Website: bh-photo
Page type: customer-info-address
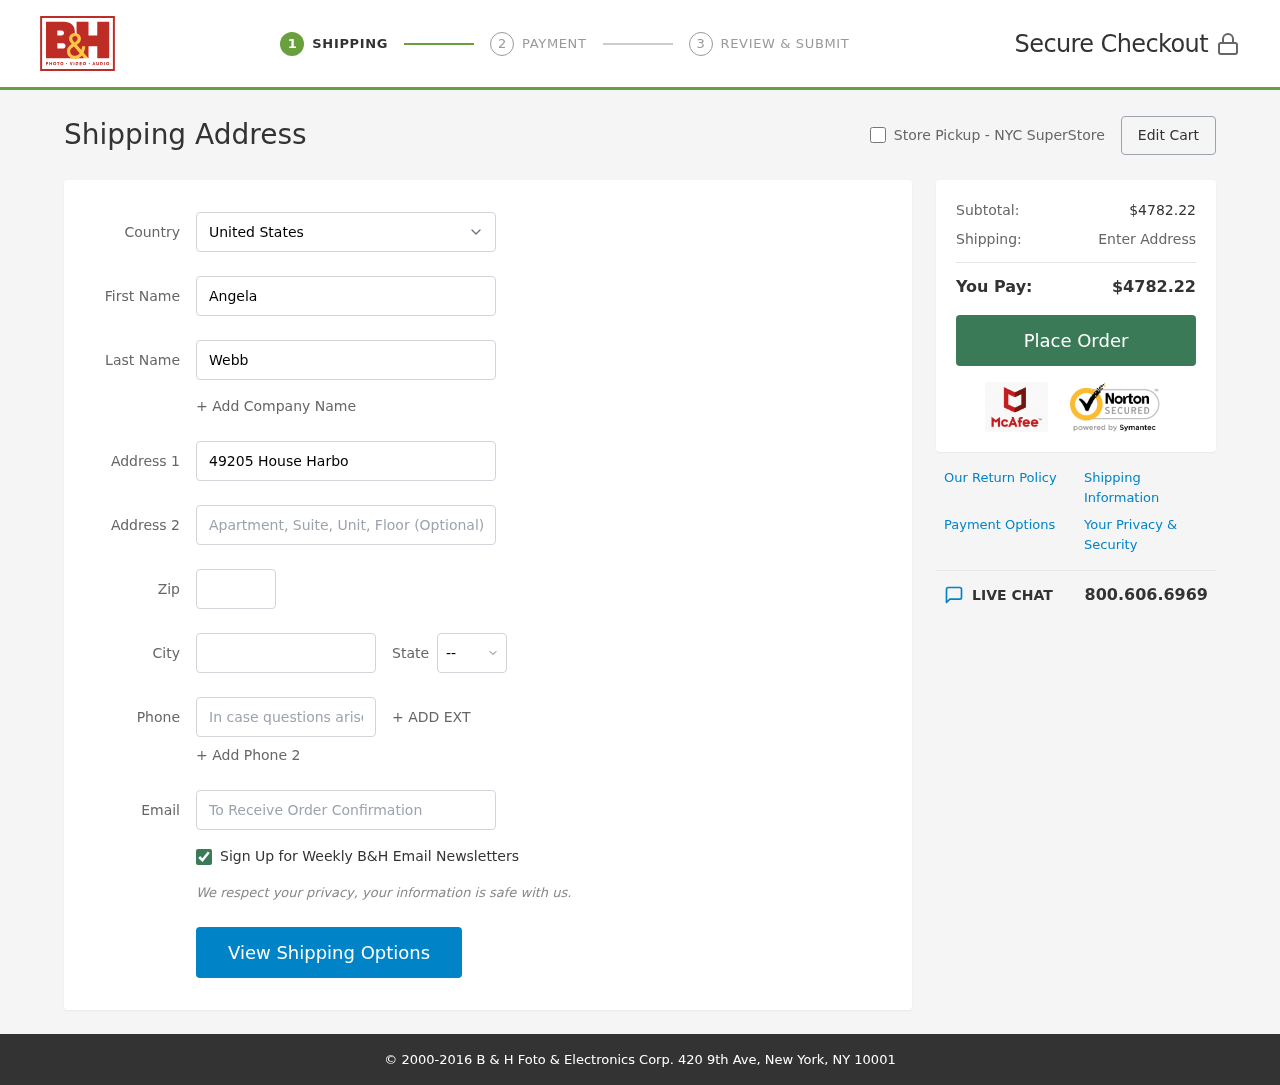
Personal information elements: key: PII_CITY
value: North Victoria
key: PII_COUNTRY
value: United States
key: PII_EMAIL
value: angela.webb@hotmail.com
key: PII_FIRSTNAME
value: Angela
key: PII_LASTNAME
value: Webb
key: PII_PHONE
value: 5909708497
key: PII_POSTCODE
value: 94380
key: PII_STATE_ABBR
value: VT
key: PII_STREET
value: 49205 House Harbor Apt. 629
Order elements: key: ORDER_SUBTOTAL
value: $4782.22
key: ORDER_TOTAL
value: $4782.22